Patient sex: M
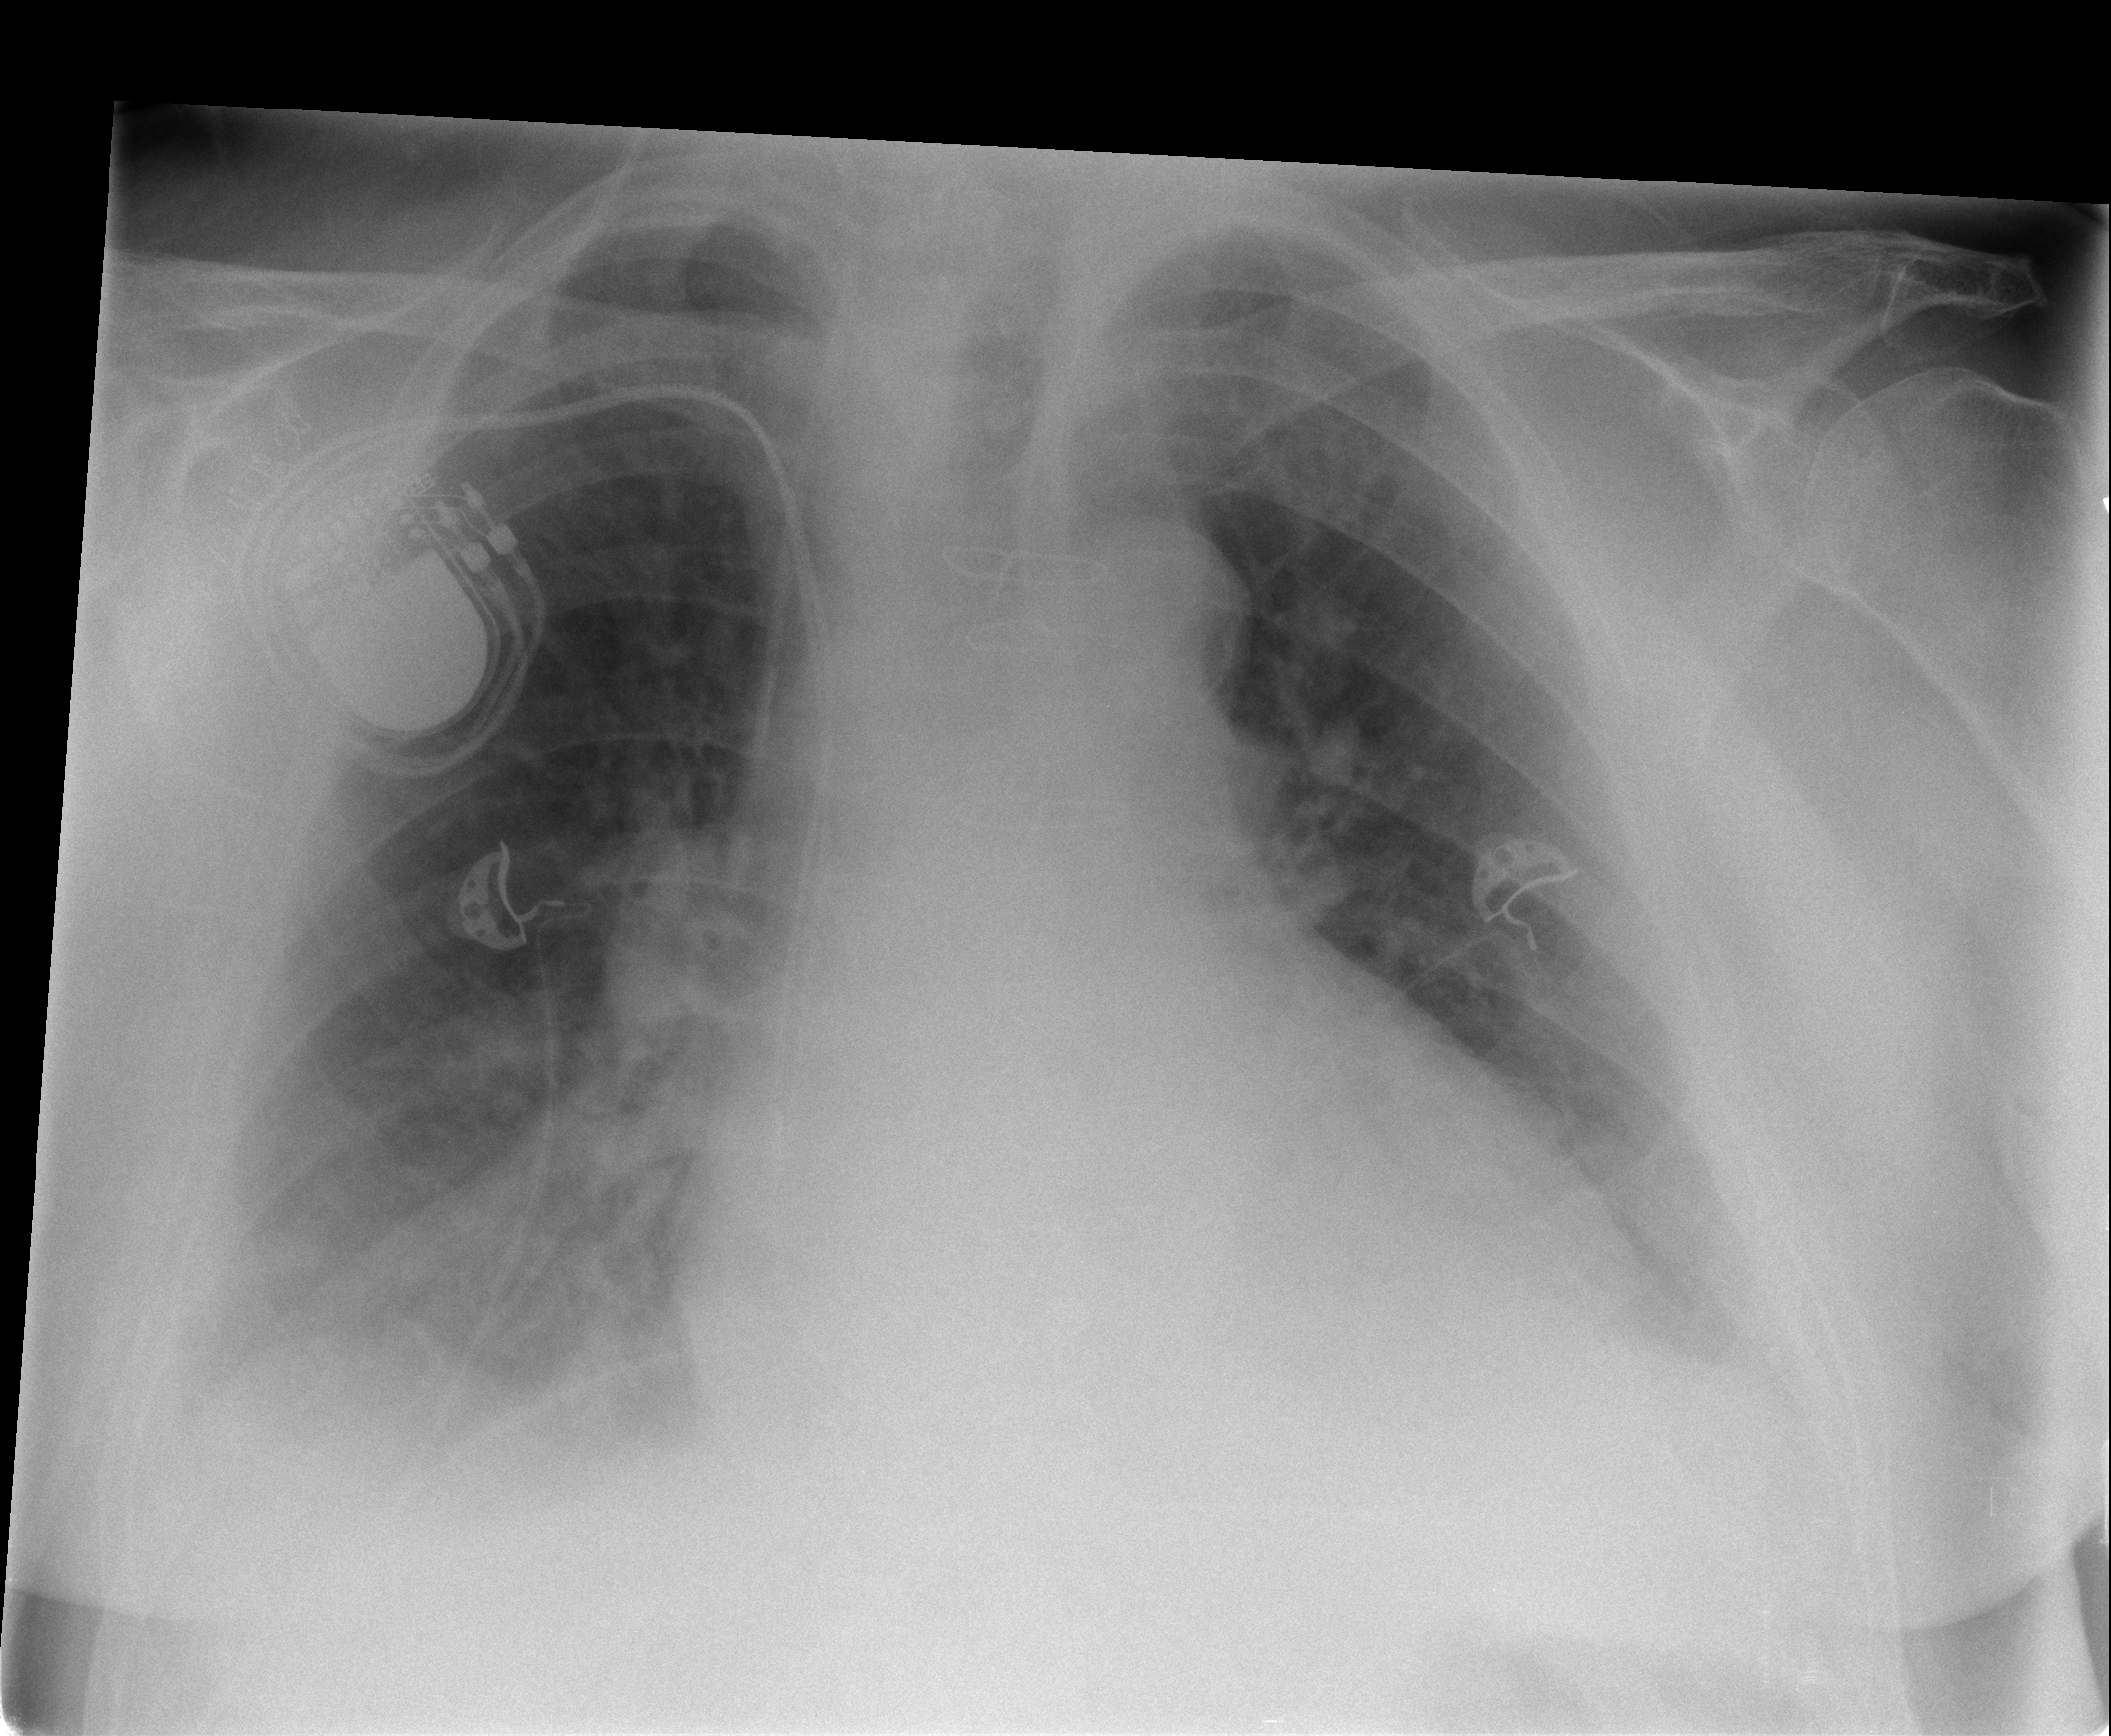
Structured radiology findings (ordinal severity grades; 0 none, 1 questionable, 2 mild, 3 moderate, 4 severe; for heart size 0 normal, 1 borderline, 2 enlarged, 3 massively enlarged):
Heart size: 2
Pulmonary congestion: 1
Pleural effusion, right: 2
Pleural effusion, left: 2
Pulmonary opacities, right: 1
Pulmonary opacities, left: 0
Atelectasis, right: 2
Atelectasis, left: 1